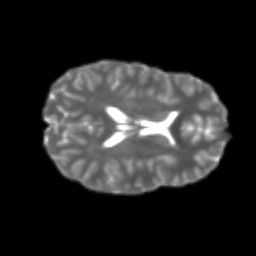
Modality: T2w
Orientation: axial
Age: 21
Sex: female
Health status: healthy
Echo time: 0.074 s